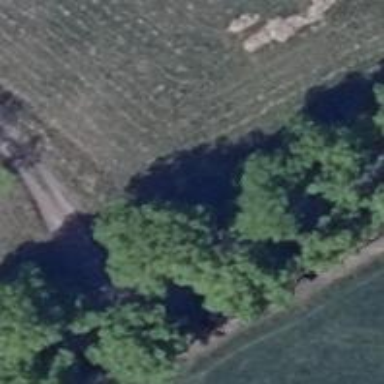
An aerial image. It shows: Row of trees in natural setting.